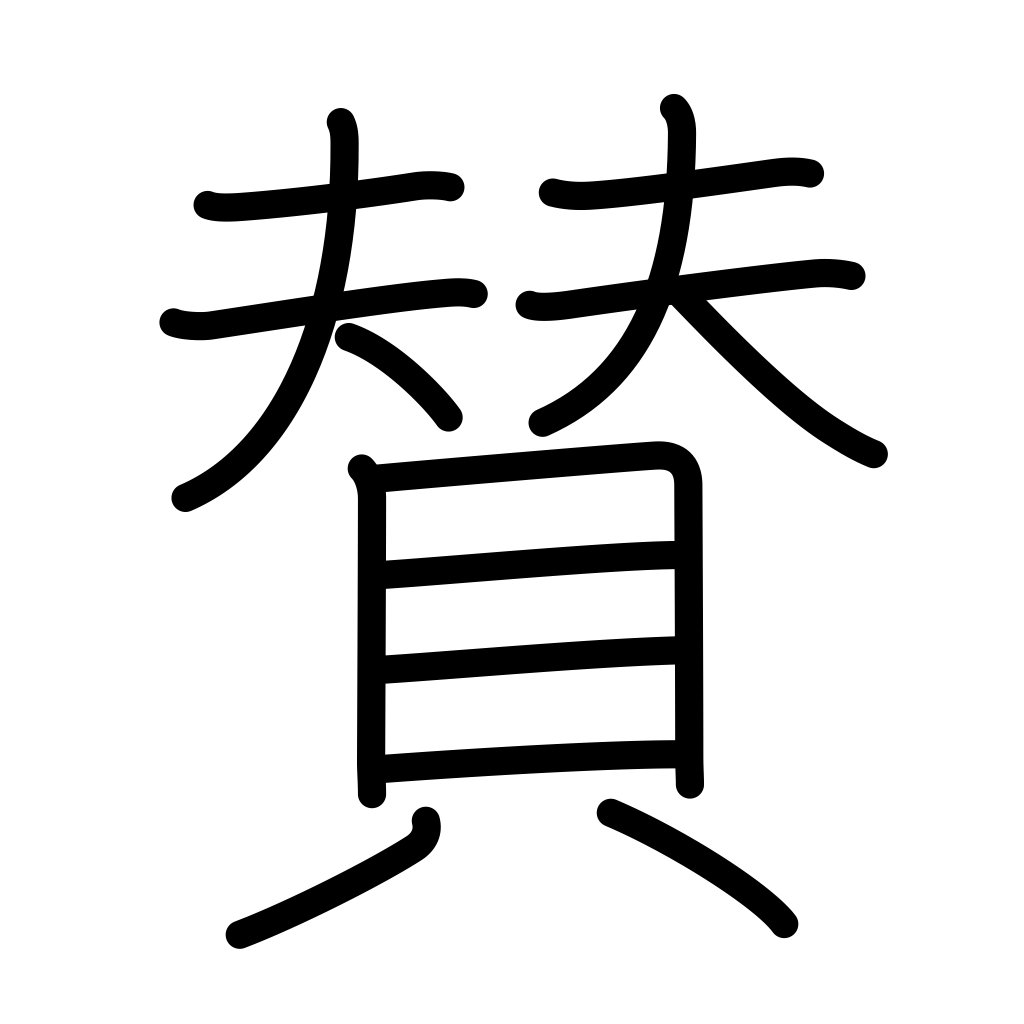
Meaning: approve, praise, title or inscription on picture, assist, agree with